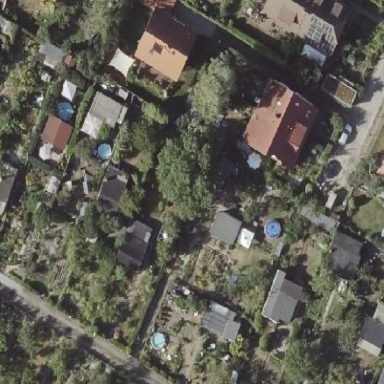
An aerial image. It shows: Fence surrounding allotments plot.